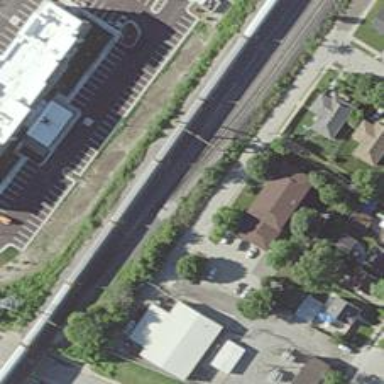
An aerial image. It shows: Railway siding for service.